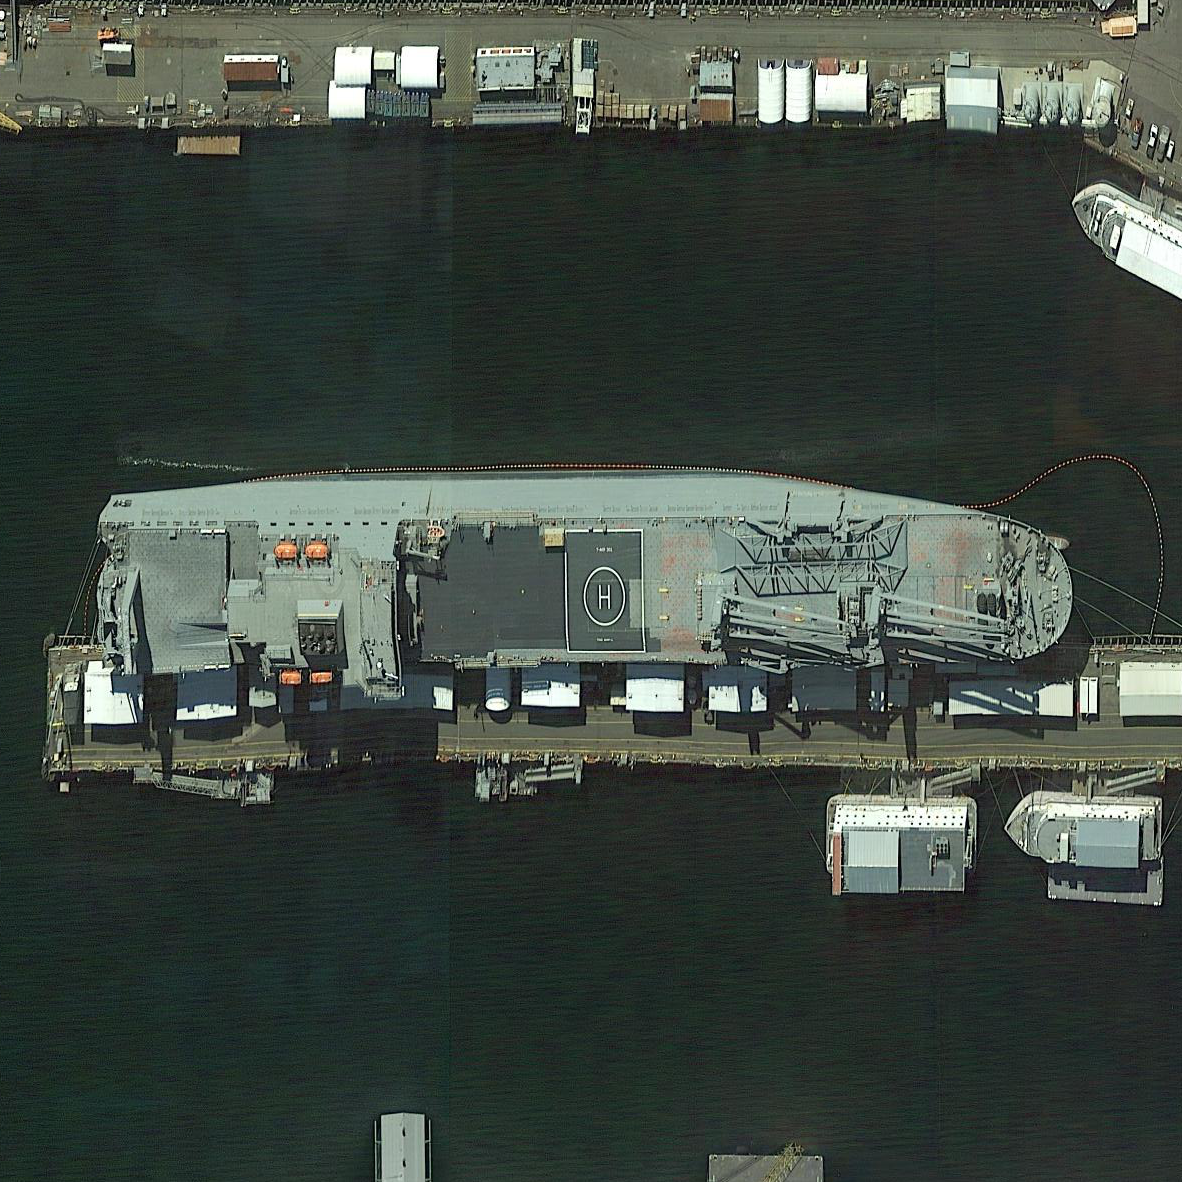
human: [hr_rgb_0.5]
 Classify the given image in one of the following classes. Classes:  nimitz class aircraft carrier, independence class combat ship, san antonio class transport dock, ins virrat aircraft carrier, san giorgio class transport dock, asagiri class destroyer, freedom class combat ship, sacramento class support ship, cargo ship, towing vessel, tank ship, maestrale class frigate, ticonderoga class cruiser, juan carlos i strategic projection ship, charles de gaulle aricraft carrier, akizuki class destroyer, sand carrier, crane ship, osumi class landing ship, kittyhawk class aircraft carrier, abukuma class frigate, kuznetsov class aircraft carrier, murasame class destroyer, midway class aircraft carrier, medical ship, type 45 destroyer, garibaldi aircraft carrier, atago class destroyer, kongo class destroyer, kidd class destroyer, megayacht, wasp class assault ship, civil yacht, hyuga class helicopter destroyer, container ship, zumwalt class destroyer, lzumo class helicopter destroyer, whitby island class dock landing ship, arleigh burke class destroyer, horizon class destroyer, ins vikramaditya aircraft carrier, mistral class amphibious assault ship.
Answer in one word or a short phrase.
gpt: Crane ship